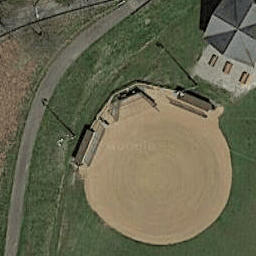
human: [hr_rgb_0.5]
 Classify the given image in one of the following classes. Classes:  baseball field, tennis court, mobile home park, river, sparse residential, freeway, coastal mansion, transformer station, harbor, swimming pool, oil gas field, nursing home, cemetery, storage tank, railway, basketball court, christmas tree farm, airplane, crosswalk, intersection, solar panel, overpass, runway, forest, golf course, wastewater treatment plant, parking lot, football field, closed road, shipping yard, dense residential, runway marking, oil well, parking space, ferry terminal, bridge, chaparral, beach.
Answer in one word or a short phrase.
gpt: baseball field